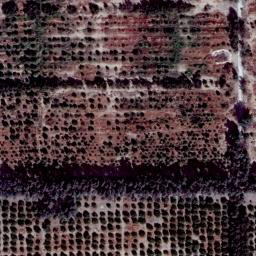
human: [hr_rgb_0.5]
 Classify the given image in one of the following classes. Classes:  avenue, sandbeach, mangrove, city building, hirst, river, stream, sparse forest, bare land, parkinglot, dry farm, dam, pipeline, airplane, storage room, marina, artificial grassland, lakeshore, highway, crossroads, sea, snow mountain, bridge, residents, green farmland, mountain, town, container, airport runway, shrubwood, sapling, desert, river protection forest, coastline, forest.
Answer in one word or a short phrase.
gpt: dry farm